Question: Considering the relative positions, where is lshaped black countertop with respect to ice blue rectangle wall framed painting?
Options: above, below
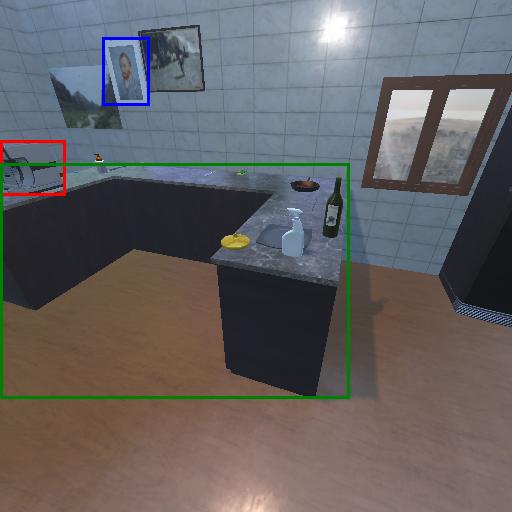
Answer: above